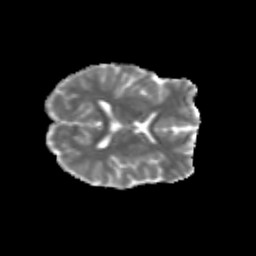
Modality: MD
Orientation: axial
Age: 31
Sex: female
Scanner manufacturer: siemens
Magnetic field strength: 3 T
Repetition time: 3.5 s
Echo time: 0.125 s